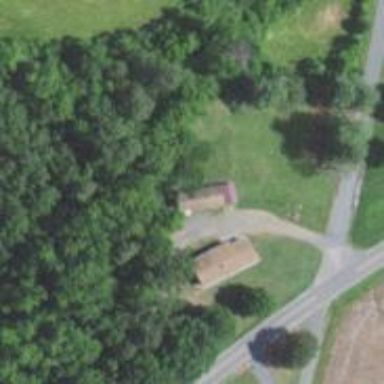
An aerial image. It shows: Driveway.